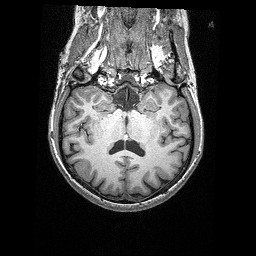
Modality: T1w
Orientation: sagittal
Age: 25
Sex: female
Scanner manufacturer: siemens
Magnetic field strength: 3 T
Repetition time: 2.4 s
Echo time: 0.03 s